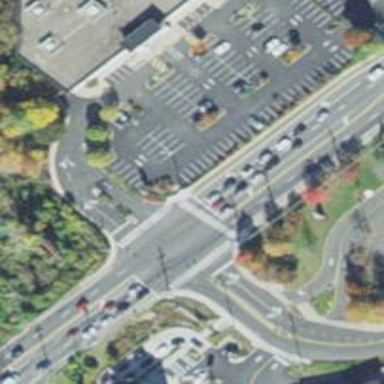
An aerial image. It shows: Marked road crossing.